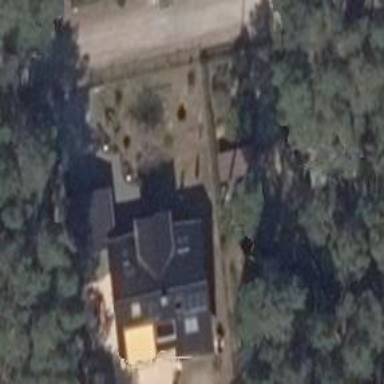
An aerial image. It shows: Building with gabled roof.